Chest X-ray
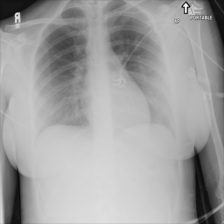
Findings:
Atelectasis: negative
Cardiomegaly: negative
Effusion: negative
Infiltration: negative
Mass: negative
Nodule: negative
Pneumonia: negative
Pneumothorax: negative
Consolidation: negative
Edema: negative
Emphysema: negative
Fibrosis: negative
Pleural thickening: negative
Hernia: negative